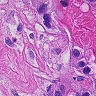
Metastatic tissue present: yes